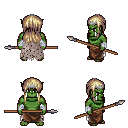
a pixel art fantasy rpg character, male body template, orc, green skin, gray tattered cape, robe skirt, white blonde unkempt hairstyle, silver tiara, white cloth bandages, spear, four views (front, back, left, right), 2x2 character sprite sheet, small pixel art, hard edges, no anti-aliasing